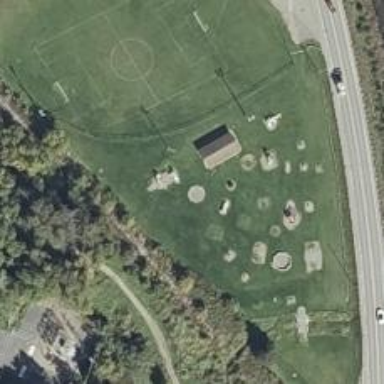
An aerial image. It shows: Exercise playground.